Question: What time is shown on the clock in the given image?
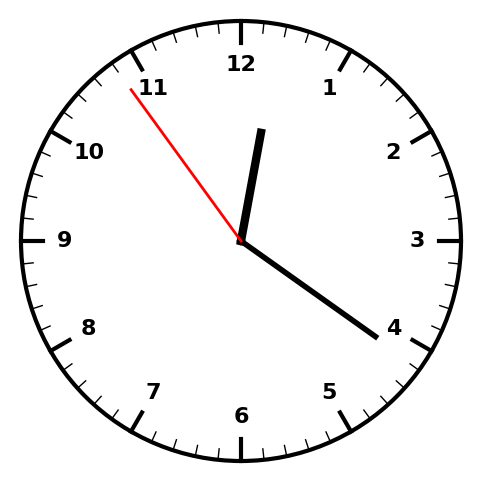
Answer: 12:20:54